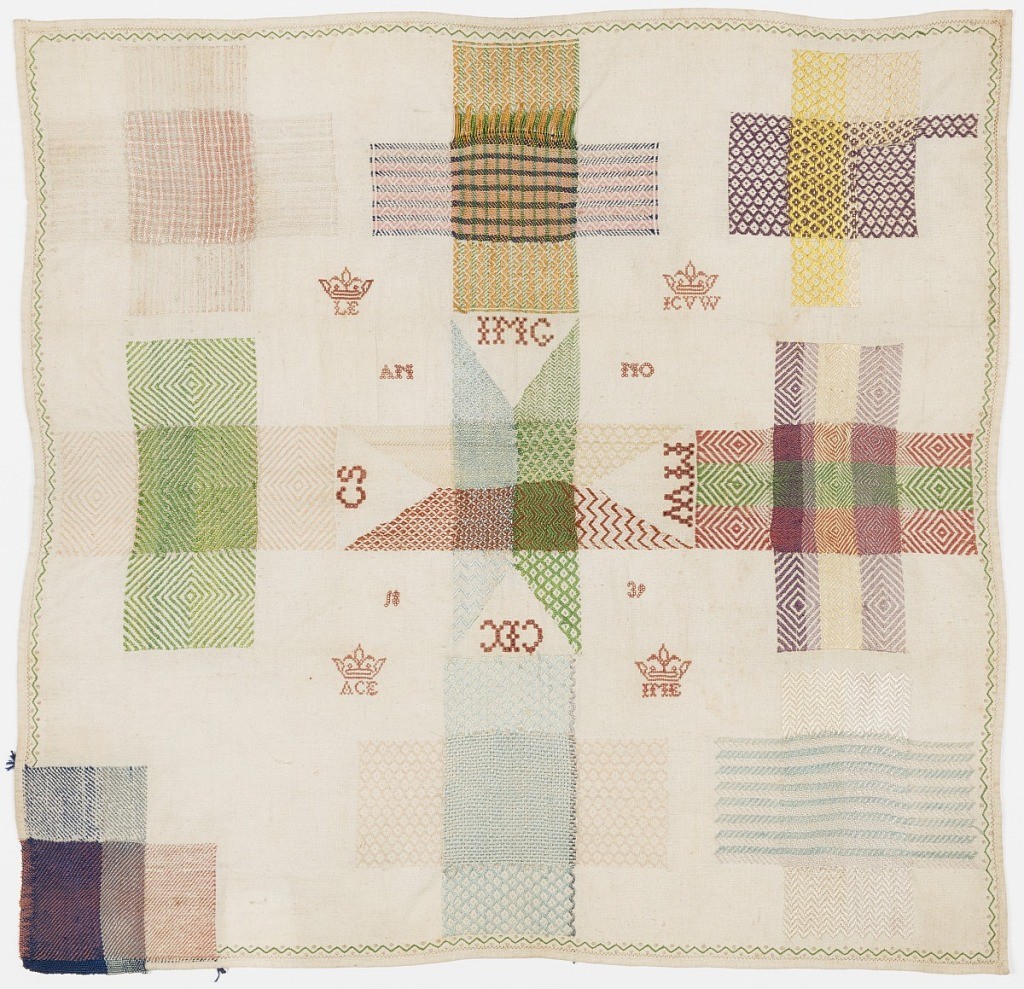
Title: Sampler
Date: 1839
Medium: silk embroidery on cotton foundation Technique: embroidered in eyelet, cross, marking cross, knot, chain, and running (pattern darning) stitches on plain weave foundation Label: Linen embroidered with silk in eyelet, cross, marking cross, knot, chain, and pattern darning stitches
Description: Eight pattern darning crosses and one darning corner. Central cross arranged as a star, surrounded by initial and crowns.